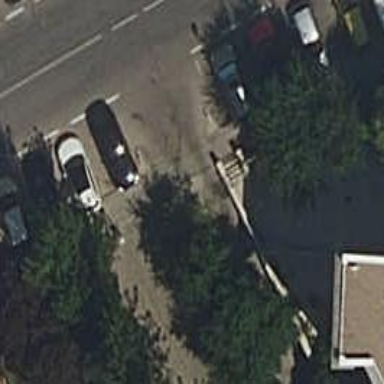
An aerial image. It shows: Sidewalk.